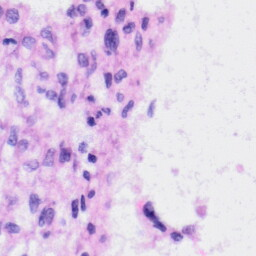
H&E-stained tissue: Liver